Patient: sex F, age 59
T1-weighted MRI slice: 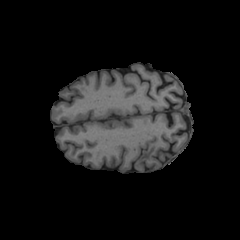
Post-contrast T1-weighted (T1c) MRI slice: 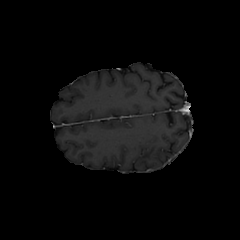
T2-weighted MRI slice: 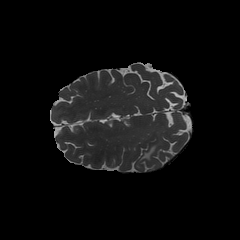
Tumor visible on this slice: yes
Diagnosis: Glioblastoma, IDH-wildtype
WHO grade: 4